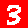
Digit: 3